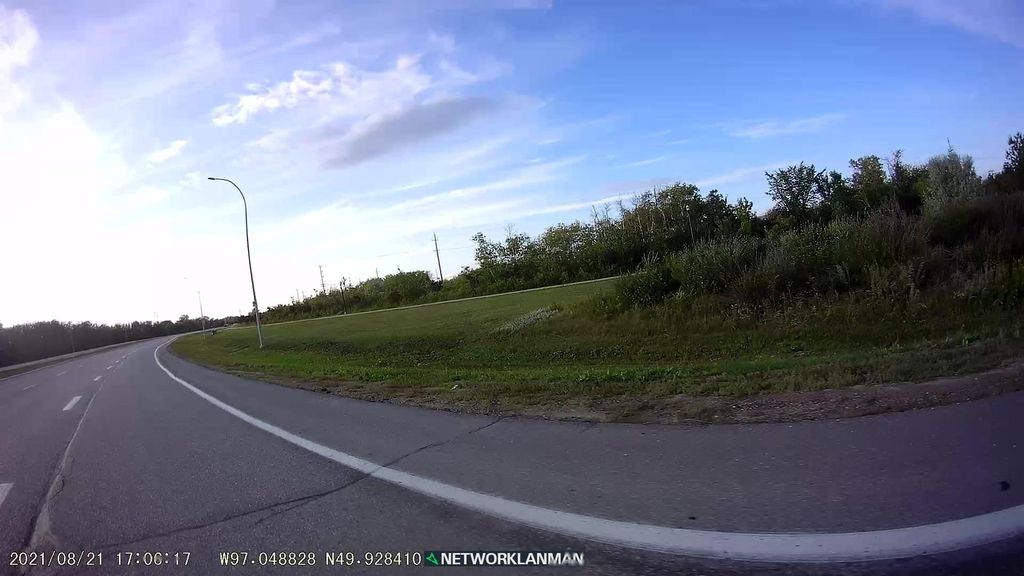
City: winnipeg